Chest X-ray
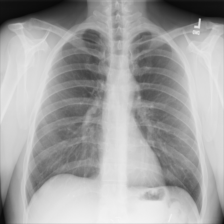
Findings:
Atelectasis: negative
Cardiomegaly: negative
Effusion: negative
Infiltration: negative
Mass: negative
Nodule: negative
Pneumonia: negative
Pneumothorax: negative
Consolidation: negative
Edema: negative
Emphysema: negative
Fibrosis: negative
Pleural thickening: negative
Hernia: negative